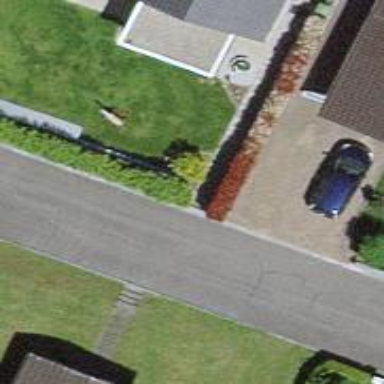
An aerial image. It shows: Hedge acting as barrier.